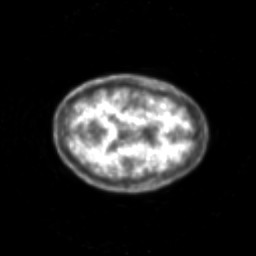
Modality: PET
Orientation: axial
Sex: female
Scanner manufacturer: siemens